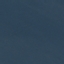
Land use / land cover class: SeaLake